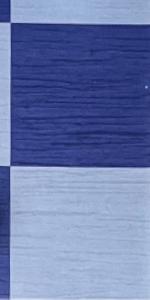
Label: Empty